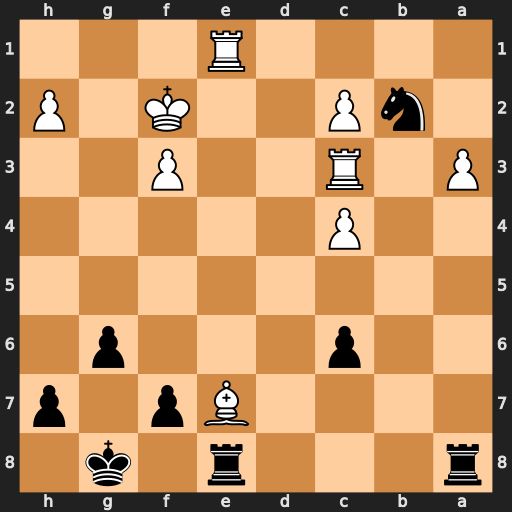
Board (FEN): r3r1k1/4Bp1p/2p3p1/8/2P5/P1R2P2/1nP2K1P/4R3
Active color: b
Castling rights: -
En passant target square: -
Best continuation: Rxe7 Rxe7 Nd1+ Kg3 Nxc3